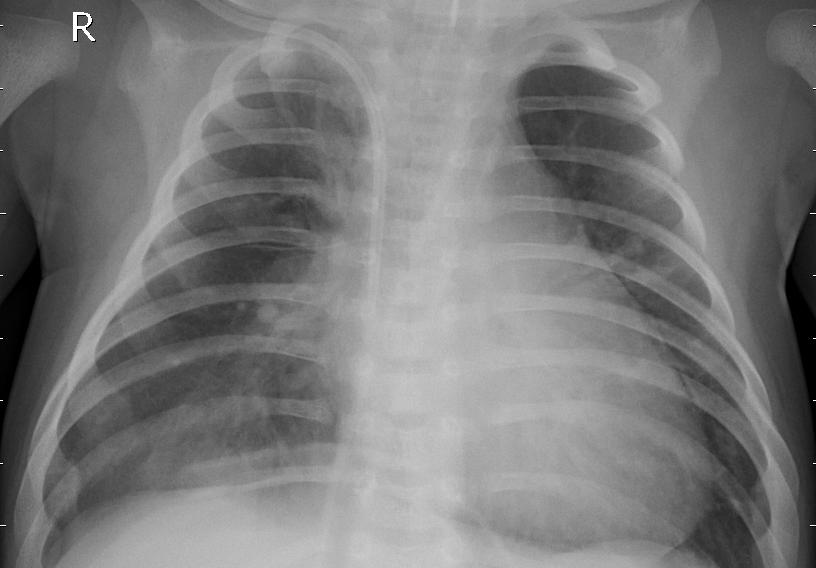
Diagnosis: PNEUMONIA